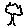
Label: tree